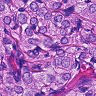
Metastatic tissue present: yes